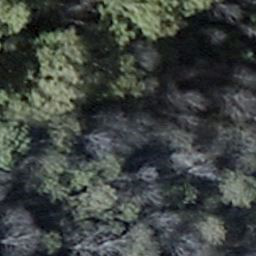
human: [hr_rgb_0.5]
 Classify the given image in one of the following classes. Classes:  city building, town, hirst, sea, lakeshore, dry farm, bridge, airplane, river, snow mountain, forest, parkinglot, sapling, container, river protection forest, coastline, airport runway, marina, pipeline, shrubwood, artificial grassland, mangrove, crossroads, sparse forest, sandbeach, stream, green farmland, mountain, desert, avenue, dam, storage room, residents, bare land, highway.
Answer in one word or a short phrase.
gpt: shrubwood